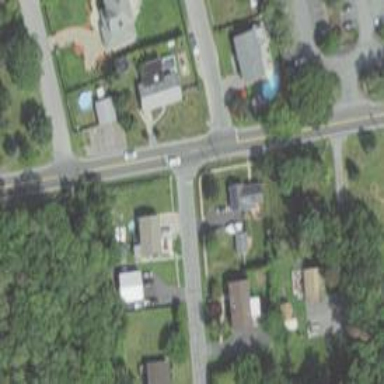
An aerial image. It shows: Road with stop sign.